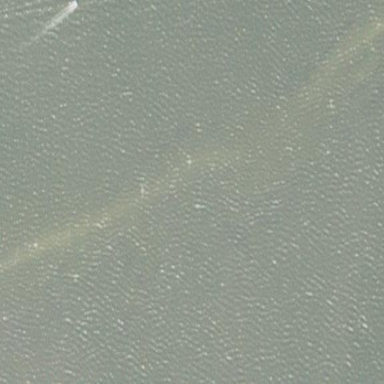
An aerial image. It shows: Shoal with sandy surface.